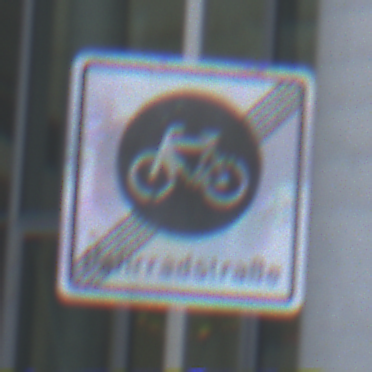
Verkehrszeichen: EndeFahrradstrasse
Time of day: SunriseSunset
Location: Outdoor (Urban)
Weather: PartlyCloudy
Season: NotSpecified
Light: Natural